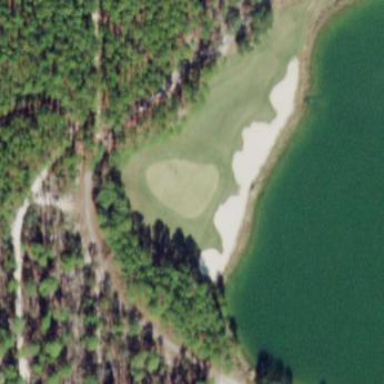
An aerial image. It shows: Rough grassy area used for golf.